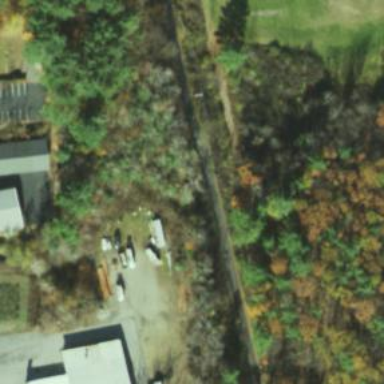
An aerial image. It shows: Abandoned light rail railway next to cycleway.